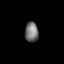
Tissue: prostate
Cell type: T cells
Senescence score: 0.3022
Nuclear area (px): 265
Mean DAPI intensity: 114.955